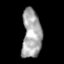
Tissue: skin
Cell type: Epithelial cells
Senescence score: 0.9028
Nuclear area (px): 920
Mean DAPI intensity: 165.866